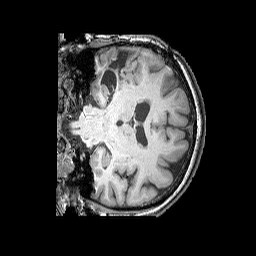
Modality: T1w
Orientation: coronal
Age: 58
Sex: female
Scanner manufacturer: siemens
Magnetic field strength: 3 T
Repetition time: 2.25 s
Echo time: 0.00411 s